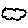
Label: cloud